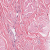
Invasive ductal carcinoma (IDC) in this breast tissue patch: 0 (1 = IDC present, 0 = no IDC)